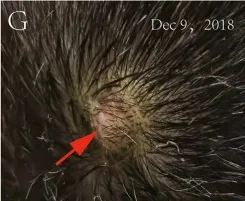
The rash on the patient's head.
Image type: medical_photograph (skin_photograph)